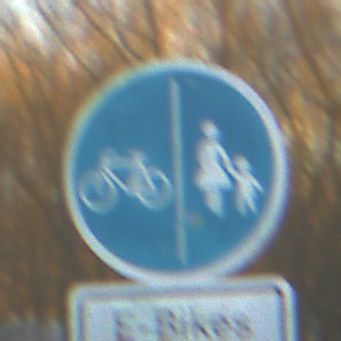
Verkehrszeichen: GetrennterRadUndGehwegRadwegLinks
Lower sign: BesondereFahrzeugeUndTransportgueter13
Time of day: SunriseSunset
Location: Outdoor (Nature)
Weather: Clear
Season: Winter
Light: Natural